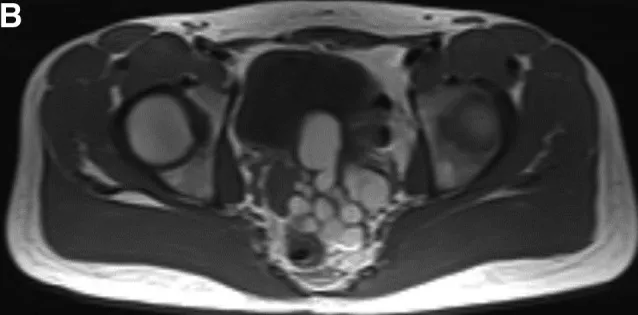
Axial. MRI images show a large (~5 x 6.5 x 8 cm) tubular fluid-filled structure originating from the left seminal vesicle consistent with seminal vesicle cyst. A small left ureteral stump is evident, consistent with rudimentary ureter.
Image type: radiology (mri)